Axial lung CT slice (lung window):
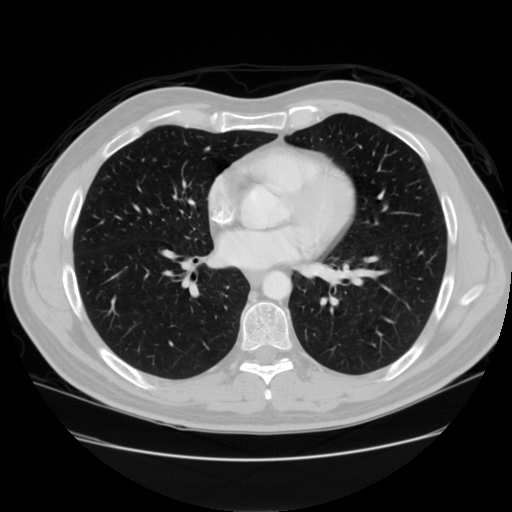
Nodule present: no